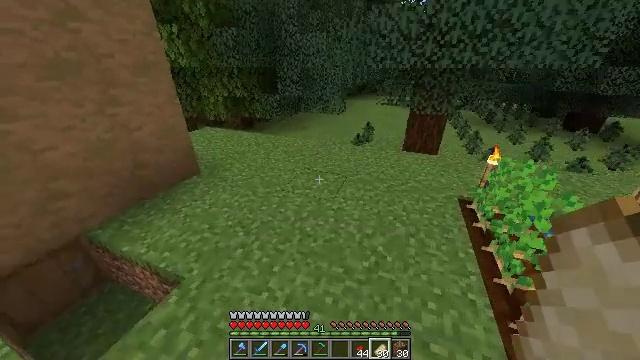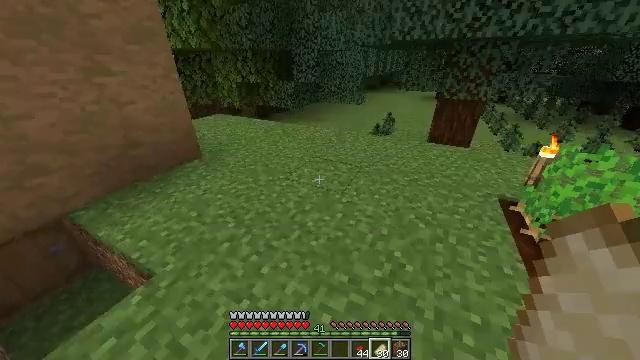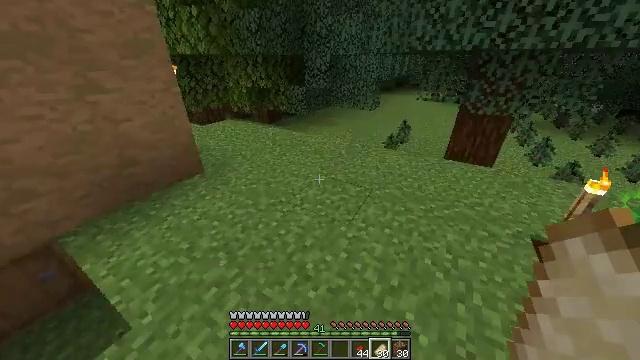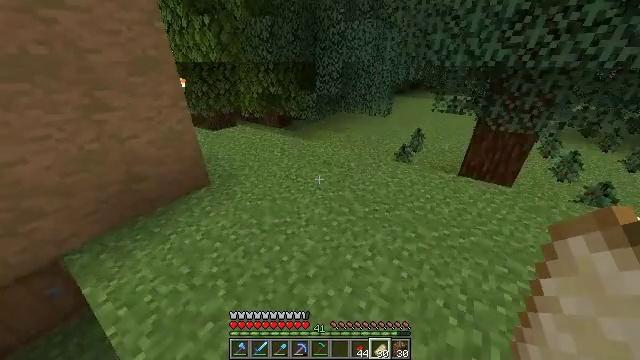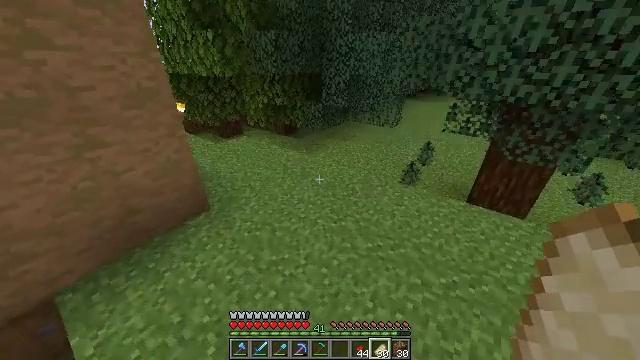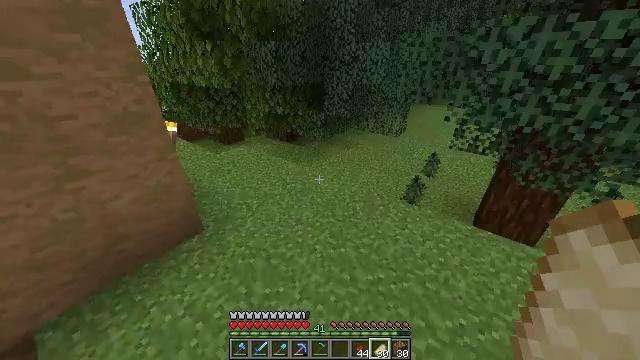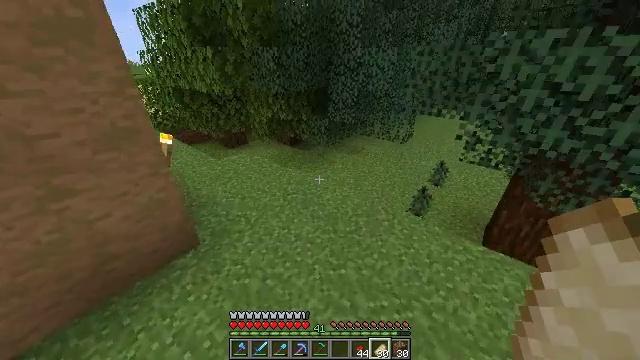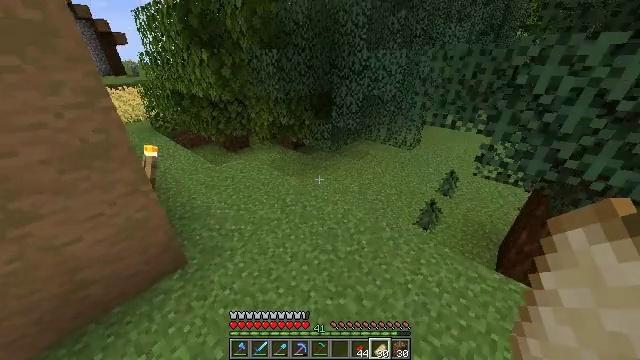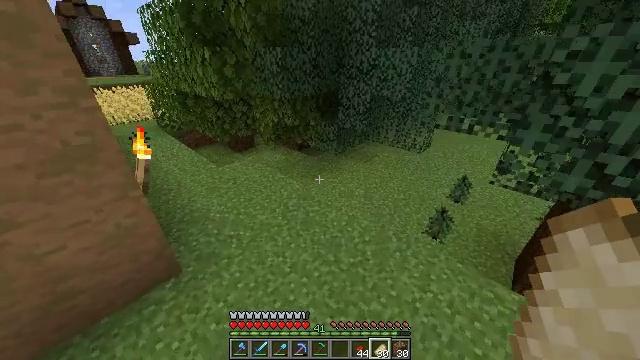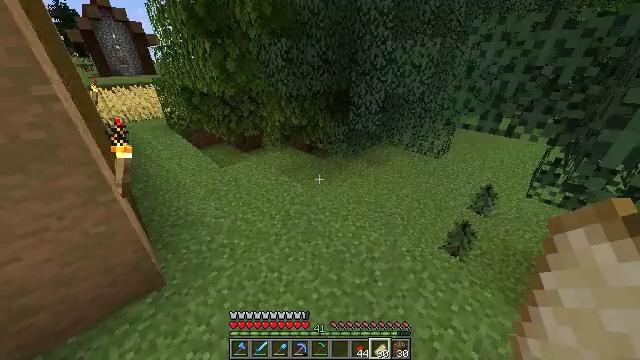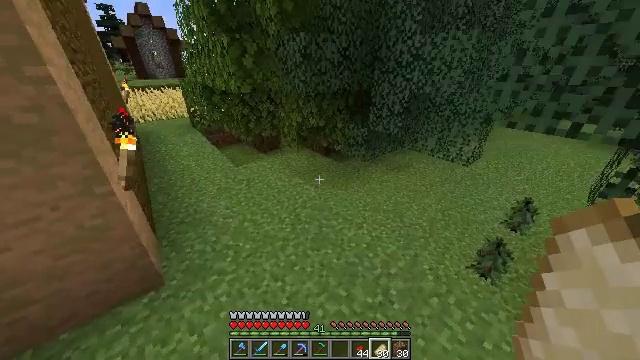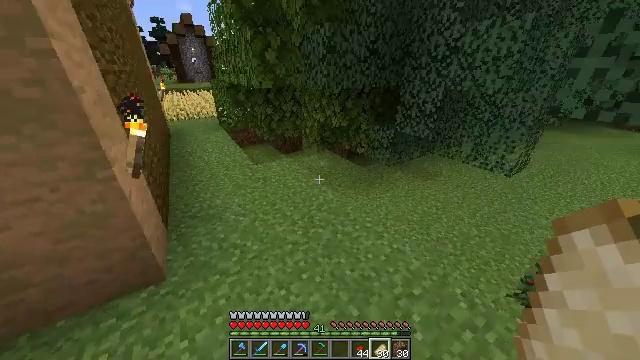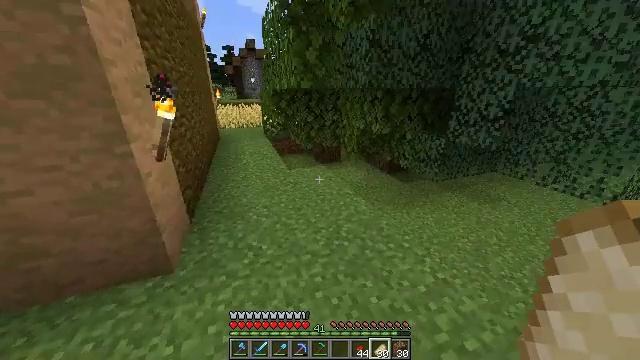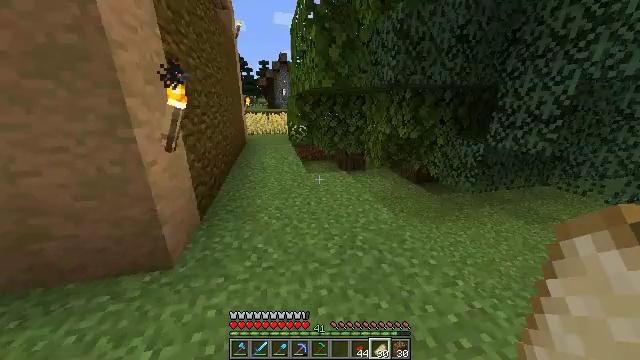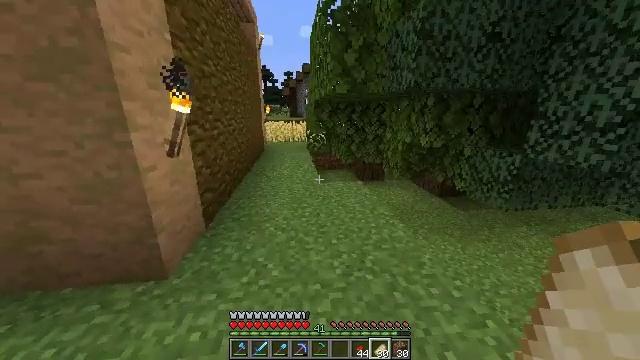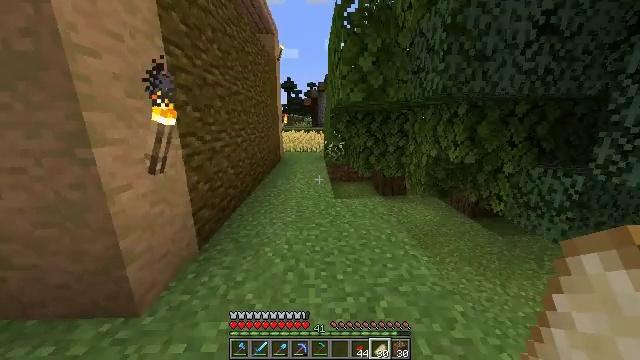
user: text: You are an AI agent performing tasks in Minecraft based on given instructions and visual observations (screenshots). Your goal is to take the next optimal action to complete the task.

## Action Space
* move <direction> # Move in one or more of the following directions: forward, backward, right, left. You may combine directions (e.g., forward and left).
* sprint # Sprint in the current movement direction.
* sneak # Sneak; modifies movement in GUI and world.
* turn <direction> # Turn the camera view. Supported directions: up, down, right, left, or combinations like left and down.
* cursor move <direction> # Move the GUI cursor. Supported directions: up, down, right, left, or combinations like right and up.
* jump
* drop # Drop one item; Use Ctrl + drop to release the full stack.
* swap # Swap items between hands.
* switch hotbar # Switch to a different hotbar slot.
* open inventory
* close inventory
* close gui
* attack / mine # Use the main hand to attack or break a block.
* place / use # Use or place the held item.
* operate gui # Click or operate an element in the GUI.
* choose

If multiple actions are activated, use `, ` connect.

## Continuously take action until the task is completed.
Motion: motion action
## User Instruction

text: To get a dried kelp block, open a crafting table.
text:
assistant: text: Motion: move forward, sprint, turn left, jump
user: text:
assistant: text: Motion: move forward, sprint, turn left, jump
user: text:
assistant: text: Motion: move forward, turn left, jump
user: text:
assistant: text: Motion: move forward, turn left, jump
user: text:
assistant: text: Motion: move forward, turn left, jump
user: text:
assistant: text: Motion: move forward, turn left, jump
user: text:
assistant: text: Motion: move forward, turn left, jump
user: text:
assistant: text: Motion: move forward, turn left
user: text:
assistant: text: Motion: move forward, turn left
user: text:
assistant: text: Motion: move forward, turn left and up
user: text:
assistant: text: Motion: move forward, turn left and up
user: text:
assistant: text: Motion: move forward, sprint, turn left and up
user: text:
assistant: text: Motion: move forward, sprint, turn left and up
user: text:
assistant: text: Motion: move forward, sprint, turn left and up
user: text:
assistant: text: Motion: move forward, sprint, turn left and up
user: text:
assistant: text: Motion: move forward, turn left and up
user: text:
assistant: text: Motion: move forward, turn left and up
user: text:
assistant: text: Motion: move forward, sprint, turn left
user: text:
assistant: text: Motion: move forward, sprint, turn left and up
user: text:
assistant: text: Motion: move forward, sprint, turn left
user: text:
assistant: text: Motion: move forward, sprint
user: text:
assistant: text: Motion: move forward, sprint
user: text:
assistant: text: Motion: move forward
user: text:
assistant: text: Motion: move forward
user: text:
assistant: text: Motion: move forward
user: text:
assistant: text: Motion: move forward
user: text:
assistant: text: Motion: move forward
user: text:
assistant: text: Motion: move forward
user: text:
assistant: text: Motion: move forward
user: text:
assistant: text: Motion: turn down